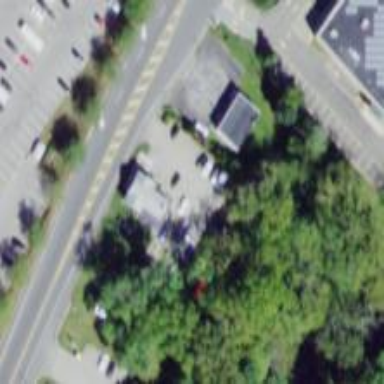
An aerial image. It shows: Car rental facility.